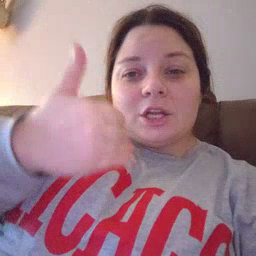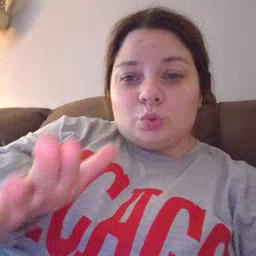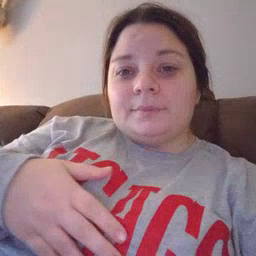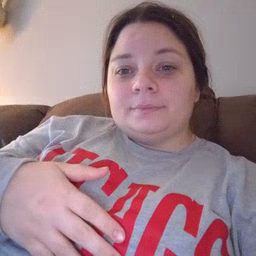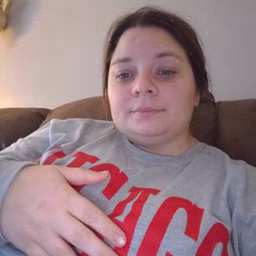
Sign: bedroom